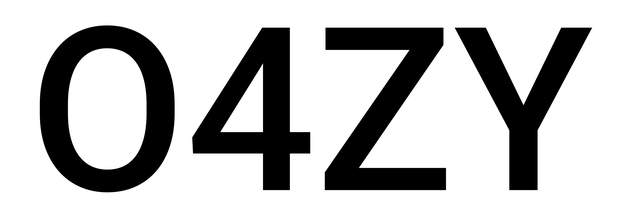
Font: Roboto_Medium